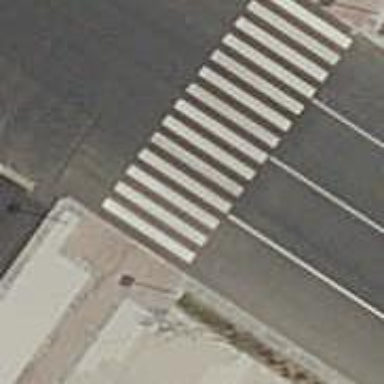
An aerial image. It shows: Uncontrolled zebra crossing on the road.